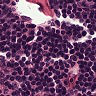
Metastatic tissue present: no